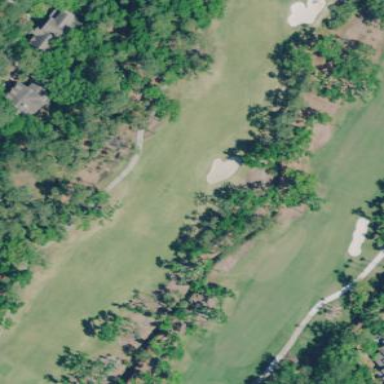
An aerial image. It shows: Sand bunker on golf course.